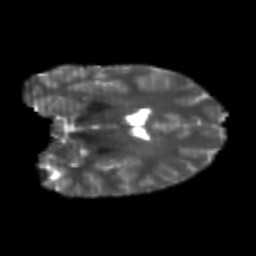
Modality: T2w
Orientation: coronal
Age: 22
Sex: female
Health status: healthy
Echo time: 0.074 s